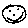
Label: smiley face